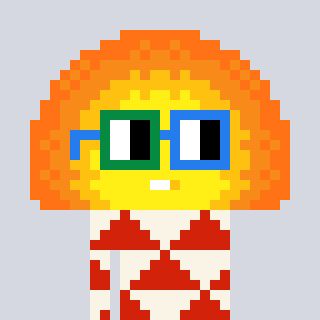
a pixel art character with square green and blue glasses, a sunset-shaped head and a red-colored body on a cool background